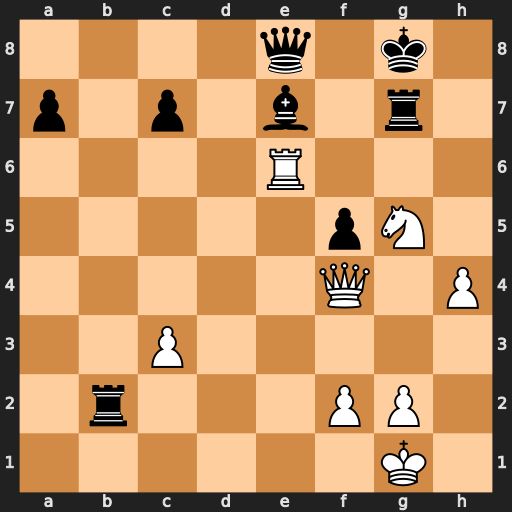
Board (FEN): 4q1k1/p1p1b1r1/4R3/5pN1/5Q1P/2P5/1r3PP1/6K1
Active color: w
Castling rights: -
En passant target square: -
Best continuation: Qc4 Kf8 Rh6 Rb1+ Kh2